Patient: sex M, age 40
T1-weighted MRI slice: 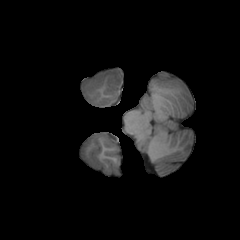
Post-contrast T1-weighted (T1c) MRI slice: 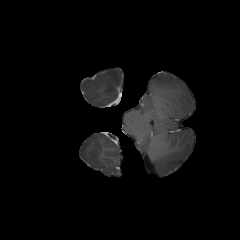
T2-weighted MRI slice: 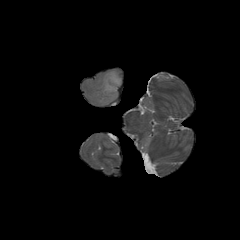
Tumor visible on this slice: yes
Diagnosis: Astrocytoma, IDH-mutant
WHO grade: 3